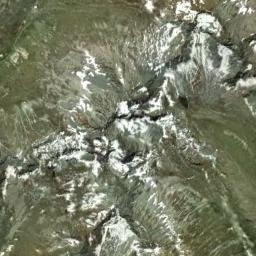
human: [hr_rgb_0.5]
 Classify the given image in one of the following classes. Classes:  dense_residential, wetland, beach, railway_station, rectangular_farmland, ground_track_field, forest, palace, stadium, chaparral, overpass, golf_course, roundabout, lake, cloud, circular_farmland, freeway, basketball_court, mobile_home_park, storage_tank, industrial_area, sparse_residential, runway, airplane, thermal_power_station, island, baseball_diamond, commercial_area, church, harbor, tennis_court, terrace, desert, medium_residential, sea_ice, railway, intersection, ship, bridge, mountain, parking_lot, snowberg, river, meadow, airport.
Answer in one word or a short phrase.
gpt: snowberg